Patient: sex F, age 65
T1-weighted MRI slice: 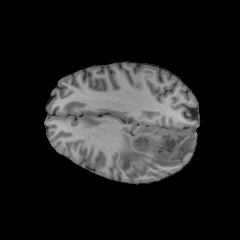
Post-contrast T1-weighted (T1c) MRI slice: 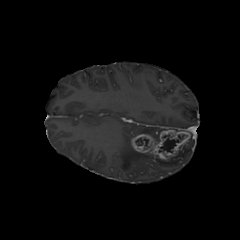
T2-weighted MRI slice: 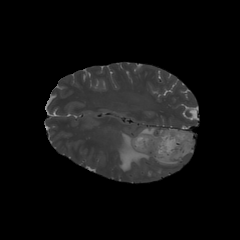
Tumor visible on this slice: yes
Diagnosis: Glioblastoma, IDH-wildtype
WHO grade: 4